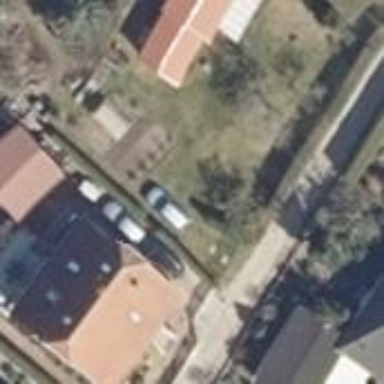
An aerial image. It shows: House with half-hipped roof shape.